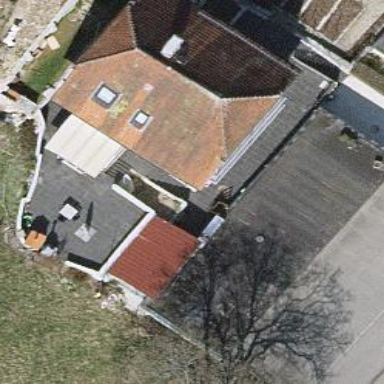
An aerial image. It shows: Simple house.